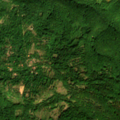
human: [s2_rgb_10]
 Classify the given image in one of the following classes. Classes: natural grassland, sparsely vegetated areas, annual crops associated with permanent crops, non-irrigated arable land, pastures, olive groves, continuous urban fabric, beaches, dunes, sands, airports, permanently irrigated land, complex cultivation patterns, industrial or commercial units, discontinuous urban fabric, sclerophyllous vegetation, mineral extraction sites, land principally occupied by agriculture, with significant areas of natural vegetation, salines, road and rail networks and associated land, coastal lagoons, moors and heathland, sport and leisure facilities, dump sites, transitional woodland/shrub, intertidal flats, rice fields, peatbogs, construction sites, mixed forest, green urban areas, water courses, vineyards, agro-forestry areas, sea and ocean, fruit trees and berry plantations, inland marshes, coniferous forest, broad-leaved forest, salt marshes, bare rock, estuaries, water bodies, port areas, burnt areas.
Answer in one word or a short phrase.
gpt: broad-leaved forest, transitional woodland/shrub